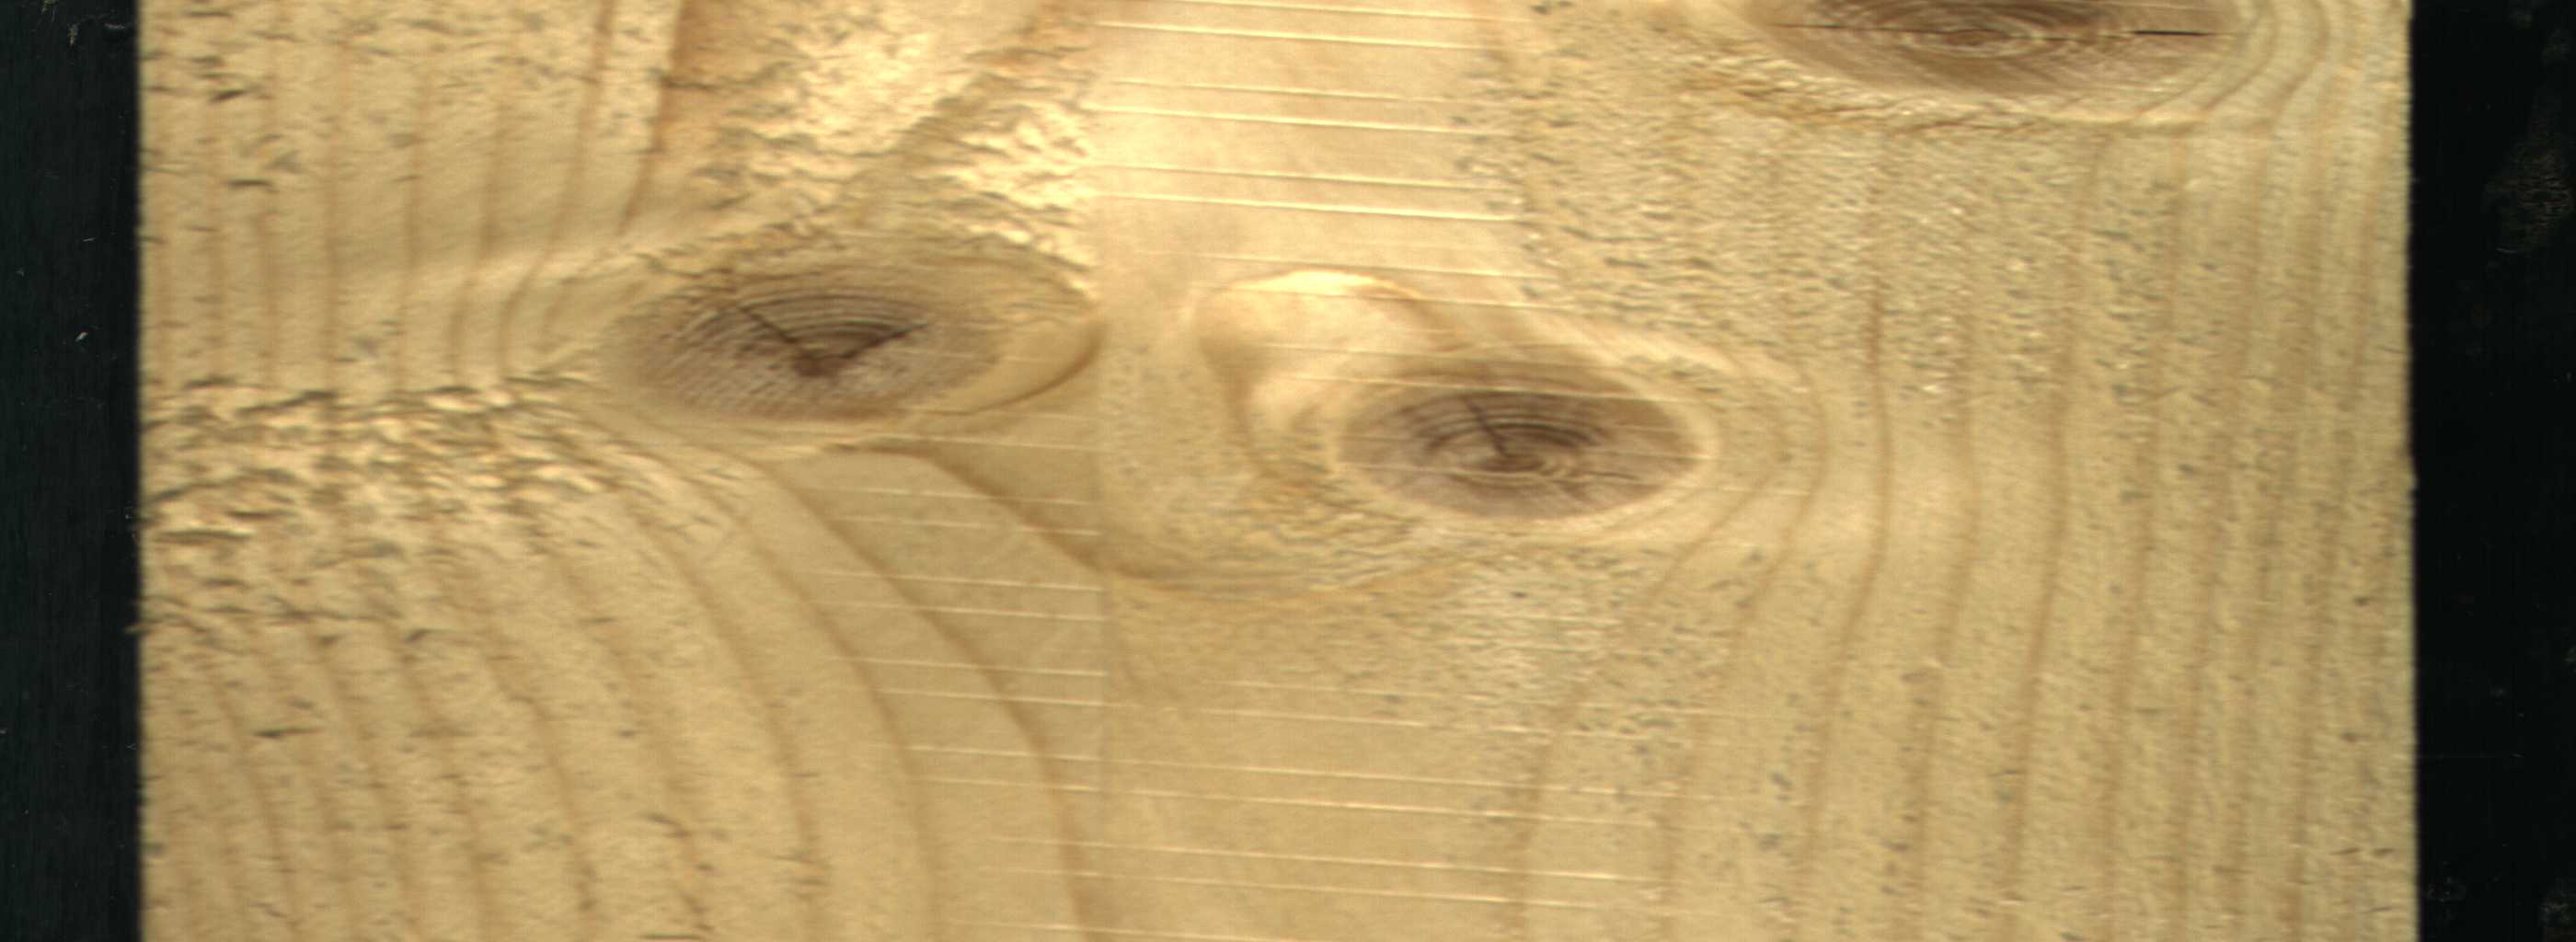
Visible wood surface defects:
knot_with_crack
knot_with_crack
Live_Knot